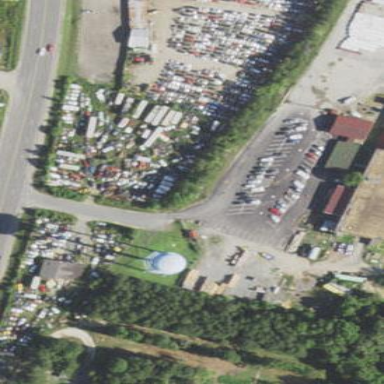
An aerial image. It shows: Scrap yard situated in industrial area.